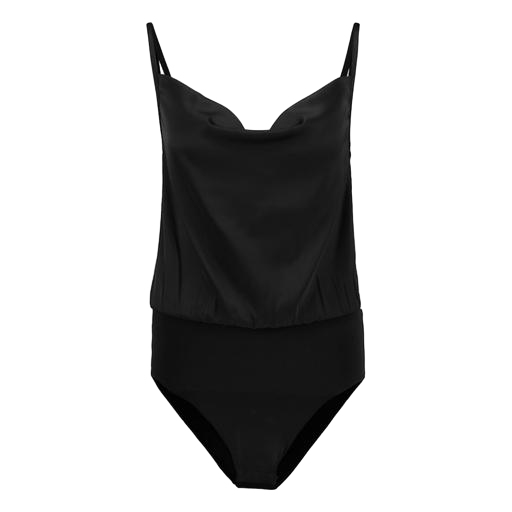
black tankini, tankini top, black mira cape-effect bodysuit, white background